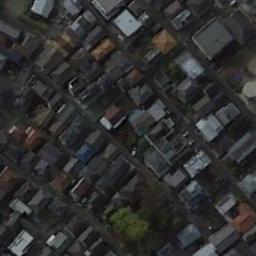
Label: residential